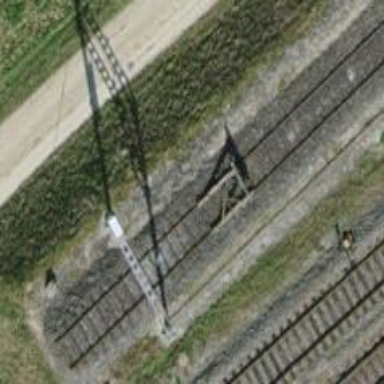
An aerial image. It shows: Railway buffer stop.